Question: What service is advertised?
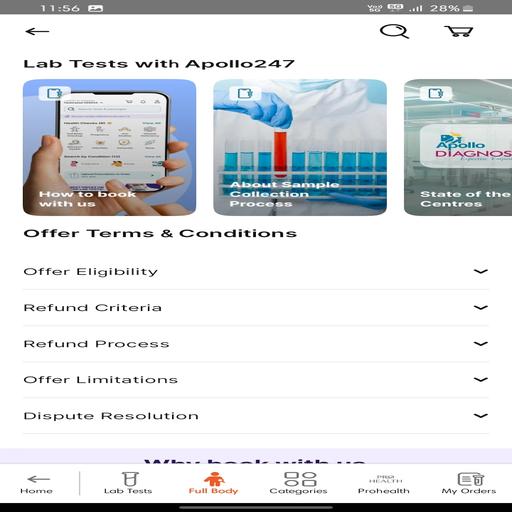
Answer: Lab Tests